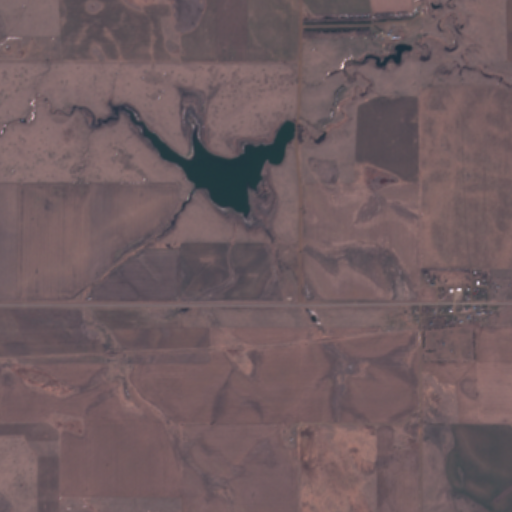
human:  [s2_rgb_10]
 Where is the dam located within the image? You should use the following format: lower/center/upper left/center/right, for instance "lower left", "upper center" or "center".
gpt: The dam is located in the upper center of the image.
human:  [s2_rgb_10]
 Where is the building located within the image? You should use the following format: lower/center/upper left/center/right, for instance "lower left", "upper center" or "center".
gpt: The building is located in the lower right of the image.
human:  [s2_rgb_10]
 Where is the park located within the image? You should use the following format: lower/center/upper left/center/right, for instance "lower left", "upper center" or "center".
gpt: There is no park in the image.